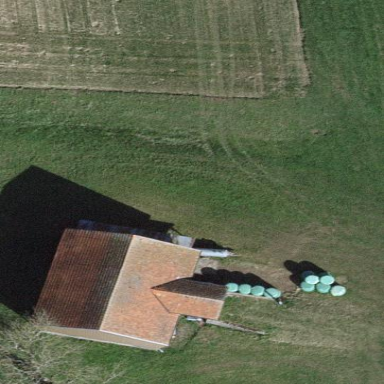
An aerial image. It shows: Farmyard area.